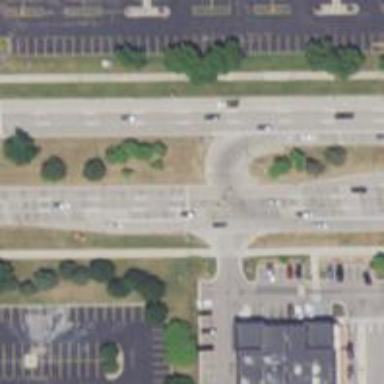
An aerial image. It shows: Primary link highway with separate sidewalk.